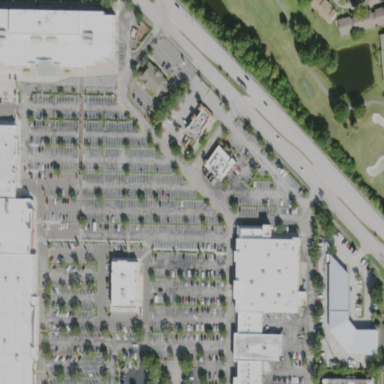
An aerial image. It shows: Retail area.